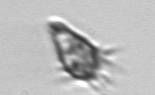
Label: Paratontonia_gracillima